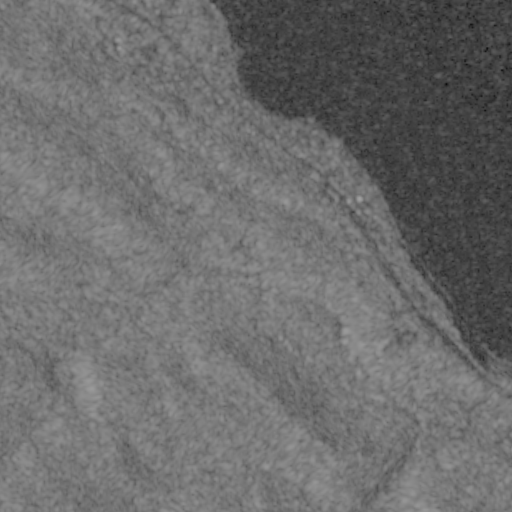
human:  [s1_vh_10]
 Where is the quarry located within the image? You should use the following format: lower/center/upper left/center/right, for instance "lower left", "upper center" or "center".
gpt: The quarry is located in the lower right of the image.
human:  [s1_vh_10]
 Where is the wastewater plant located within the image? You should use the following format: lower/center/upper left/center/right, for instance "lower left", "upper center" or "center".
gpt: The wastewater plant is located in the upper center of the image.
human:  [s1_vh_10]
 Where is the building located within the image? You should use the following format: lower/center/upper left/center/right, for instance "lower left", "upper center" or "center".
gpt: There is no building in the image.

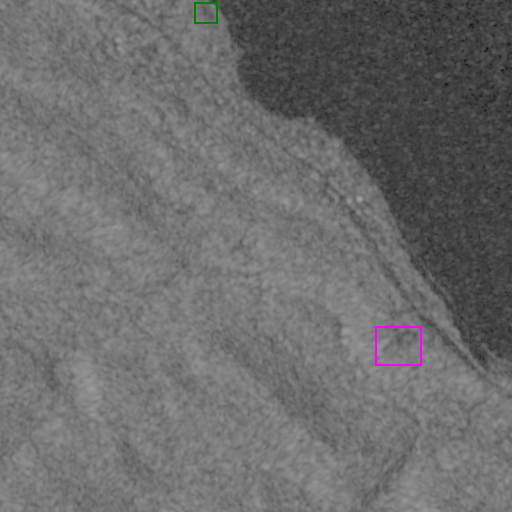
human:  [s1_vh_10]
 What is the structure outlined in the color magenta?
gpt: The structure outlined in magenta is a quarry.
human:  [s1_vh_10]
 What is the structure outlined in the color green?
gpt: The structure outlined in green is a wastewater plant.
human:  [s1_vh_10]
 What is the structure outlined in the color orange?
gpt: There is no orange outline.